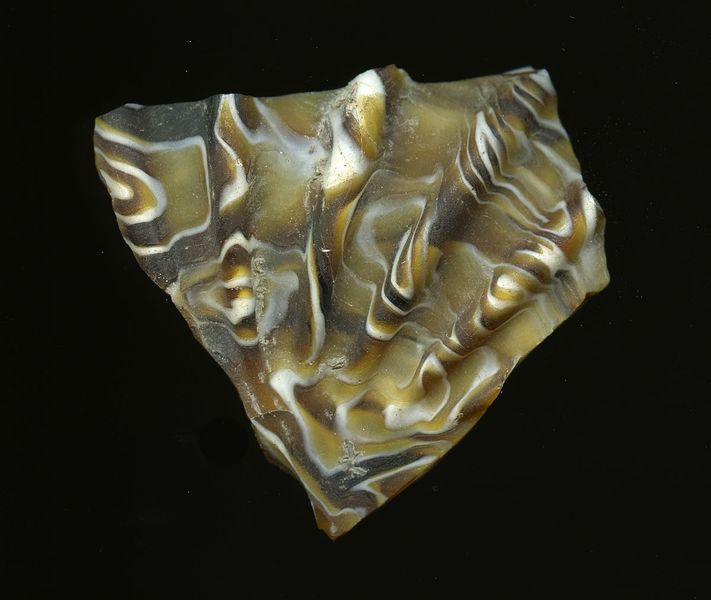
Titel: Fragment einer Rippenschale
Standort: Hamburg
Institution: Museum für Kunst und Gewerbe Hamburg
Schlagwörter: glas, schale, antike, geschnitten, kaiserzeit, gepresst, aufbewahrung, schankgeschirr, behälter, frühe kaiserzeit, prinzipat, römische, mittlere, späte